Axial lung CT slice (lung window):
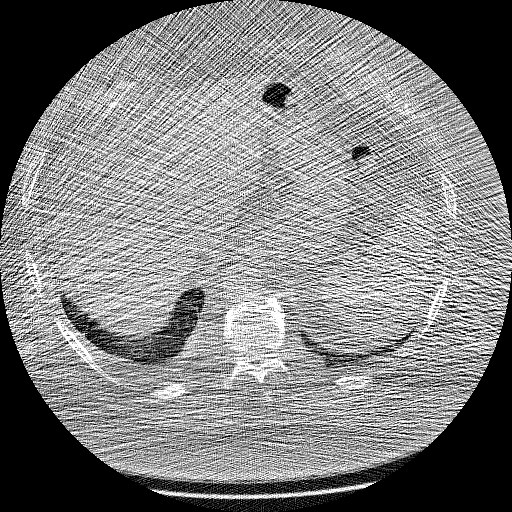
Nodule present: no